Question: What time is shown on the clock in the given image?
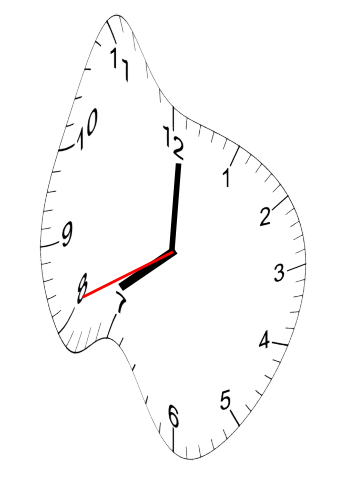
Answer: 08:00:41